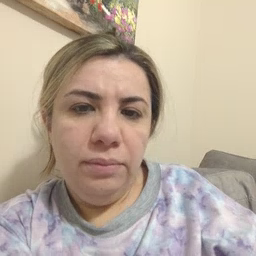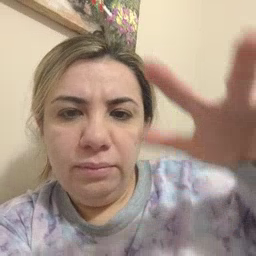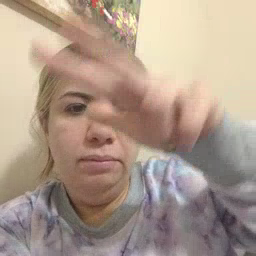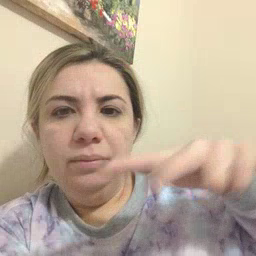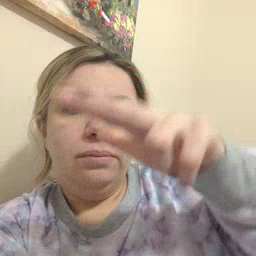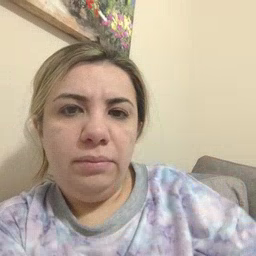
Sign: helicopter